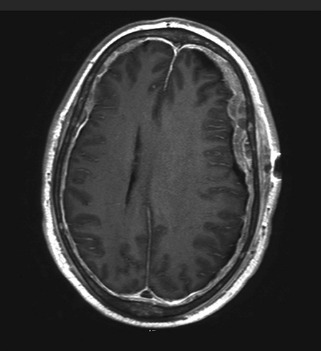
Label: notumor